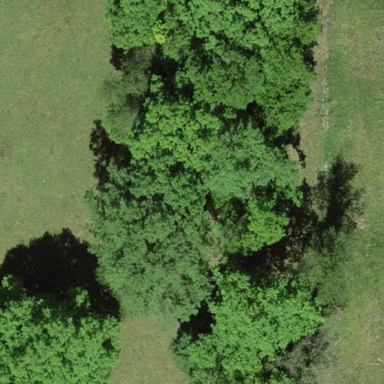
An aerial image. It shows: Beautiful woodland area.